Here is the raw acceleration-versus-time signal recorded on a bearing housing. Diagnose the bearing from this image, choosing from: normal, inner_race, outer_race, ball.
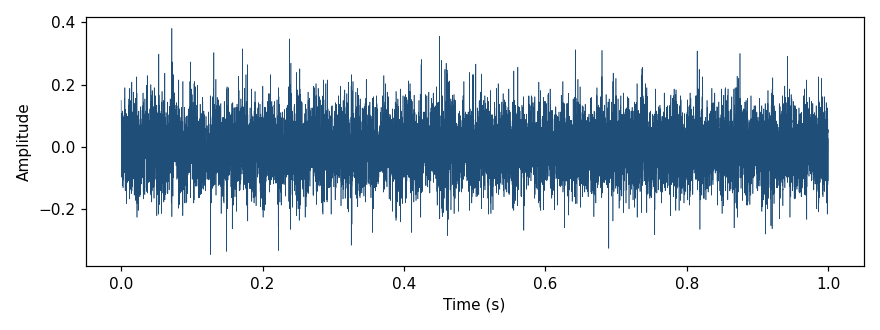
Answer: normal